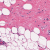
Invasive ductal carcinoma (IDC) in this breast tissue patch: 0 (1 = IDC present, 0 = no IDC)